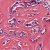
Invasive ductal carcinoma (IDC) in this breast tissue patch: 1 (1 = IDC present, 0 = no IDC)